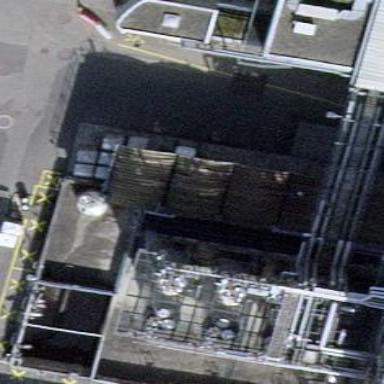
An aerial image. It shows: View of roof of building.